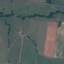
Land use / land cover class: Pasture